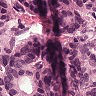
Metastatic tissue present: yes